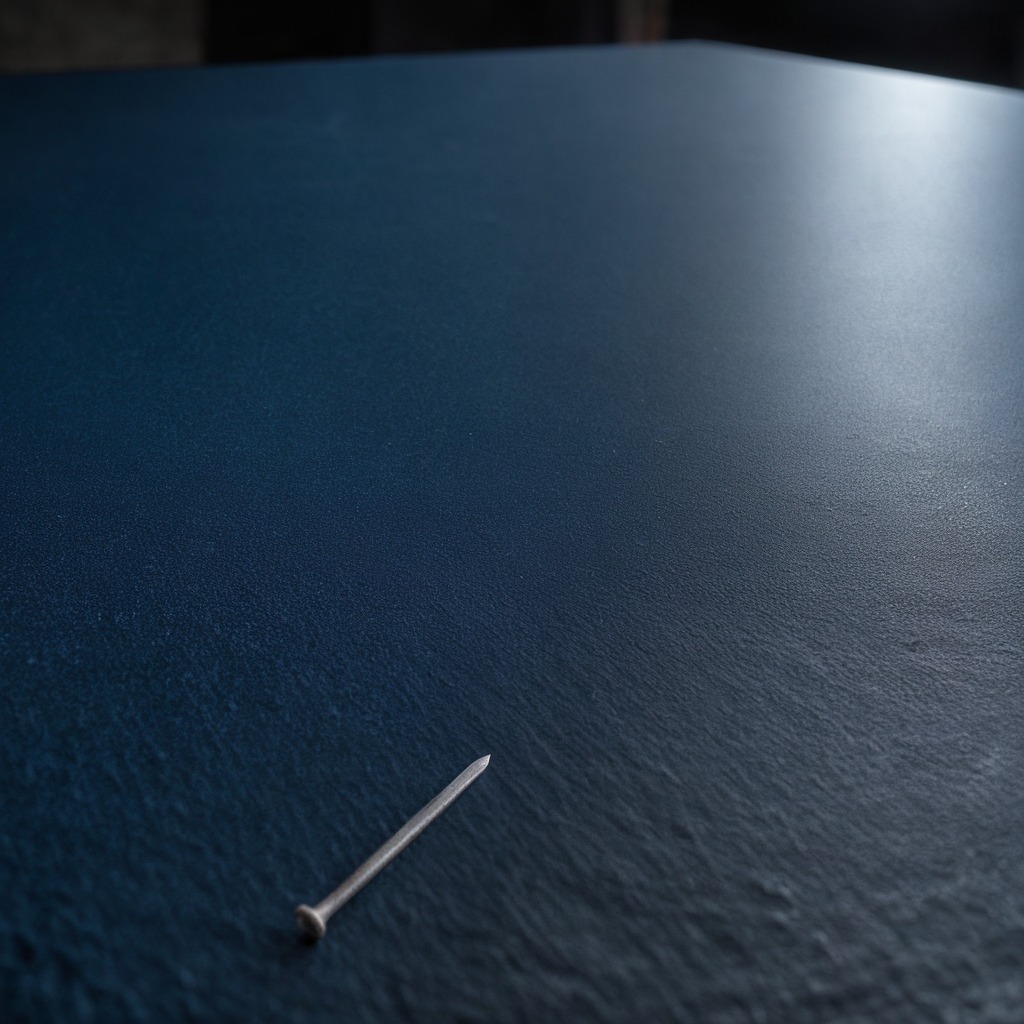
An iron nail lying on a clean granite tabletop